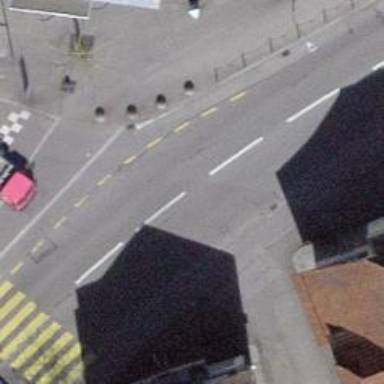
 featuring designated cycle lane on the left."